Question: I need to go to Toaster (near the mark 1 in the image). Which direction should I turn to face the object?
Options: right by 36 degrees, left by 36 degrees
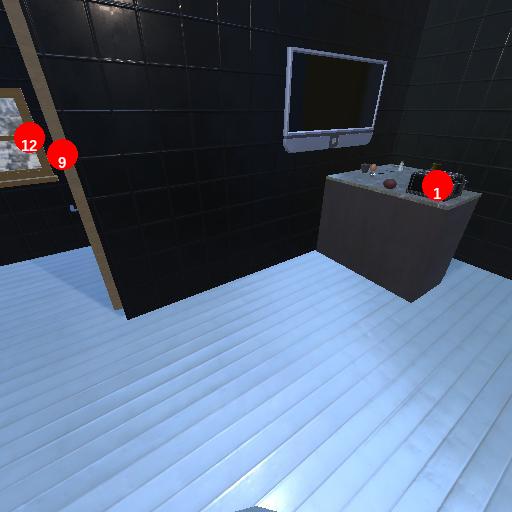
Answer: right by 36 degrees